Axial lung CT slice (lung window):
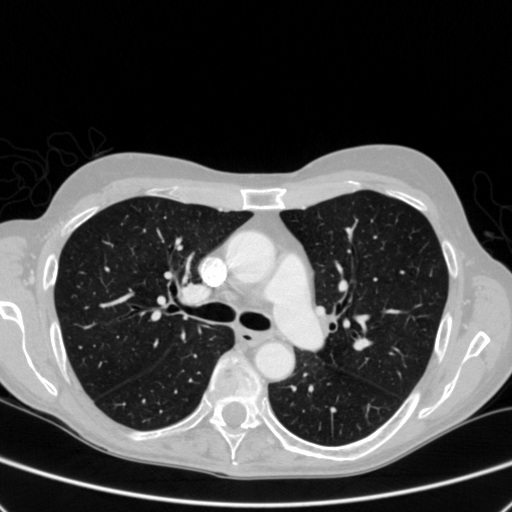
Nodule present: no